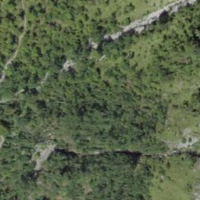
EUNIS habitat code: 44
Species observed at this site:
Epipactis helleborine